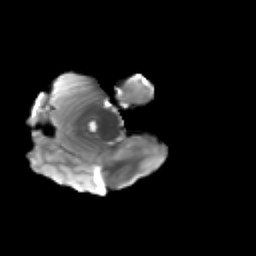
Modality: T2w
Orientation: axial
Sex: male
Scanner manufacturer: siemens
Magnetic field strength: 3 T
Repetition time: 5 s
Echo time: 0.071 s